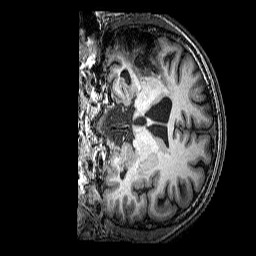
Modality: T1w
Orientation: coronal
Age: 43
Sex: male
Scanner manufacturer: siemens
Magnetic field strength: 3 T
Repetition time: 2.25 s
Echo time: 0.00452 s